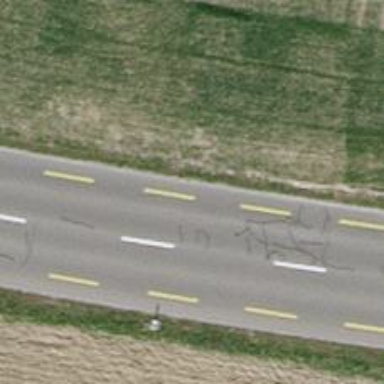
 featuring lane for cyclists on both sides."